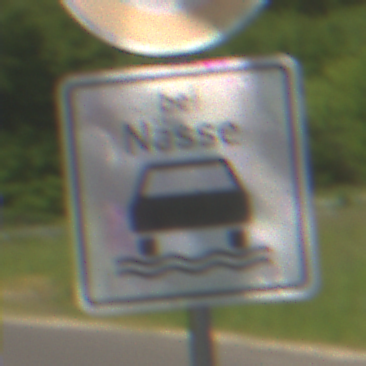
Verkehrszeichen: BeiNaesse
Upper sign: Geschwindigkeit130
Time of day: Midday
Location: Outdoor (RoadRail)
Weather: PartlyCloudy
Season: NotSpecified
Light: Natural